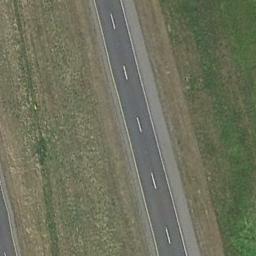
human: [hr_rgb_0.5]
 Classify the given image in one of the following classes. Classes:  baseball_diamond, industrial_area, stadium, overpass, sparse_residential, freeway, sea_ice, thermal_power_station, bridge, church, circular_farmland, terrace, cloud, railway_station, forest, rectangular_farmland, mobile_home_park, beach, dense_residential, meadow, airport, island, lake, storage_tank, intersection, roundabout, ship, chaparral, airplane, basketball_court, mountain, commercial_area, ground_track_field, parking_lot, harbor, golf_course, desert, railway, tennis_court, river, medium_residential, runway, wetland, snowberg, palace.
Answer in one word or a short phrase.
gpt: freeway